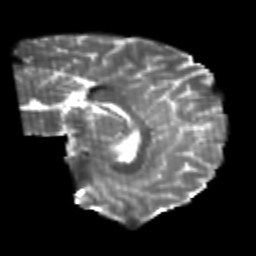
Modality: T2w
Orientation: sagittal
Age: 25
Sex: male
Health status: healthy
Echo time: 0.074 s